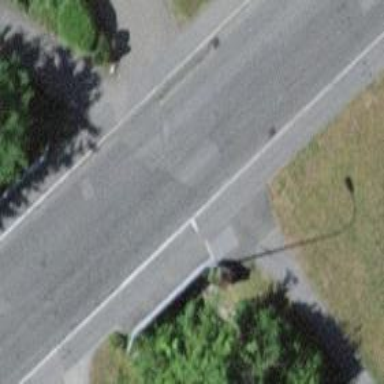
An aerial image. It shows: Residential road with trolley wires.